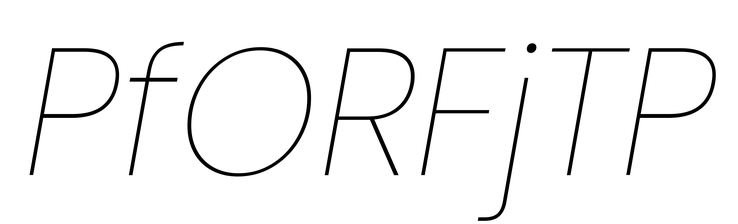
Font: Poppins-ThinItalic